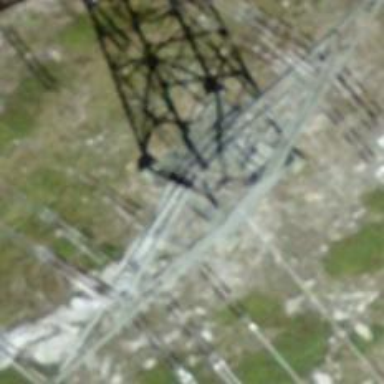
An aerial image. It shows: Towering power structure.